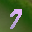
Label: 7